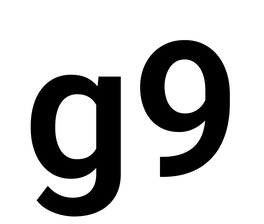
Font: Roboto_SemiBold